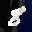
Label: 8